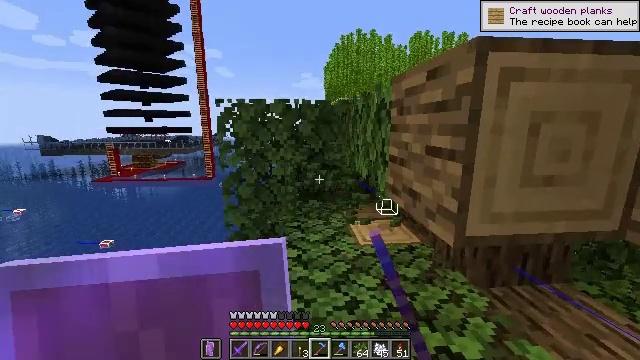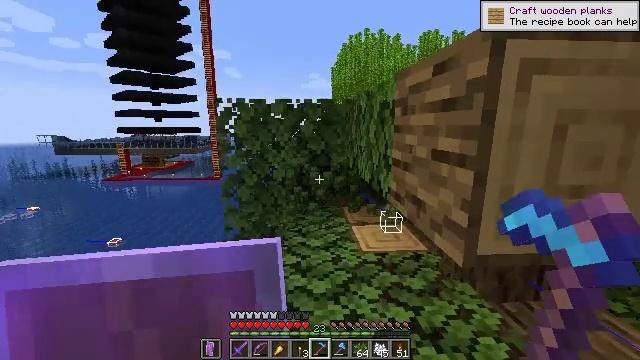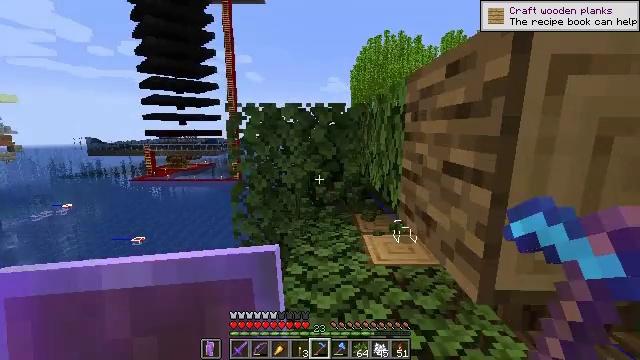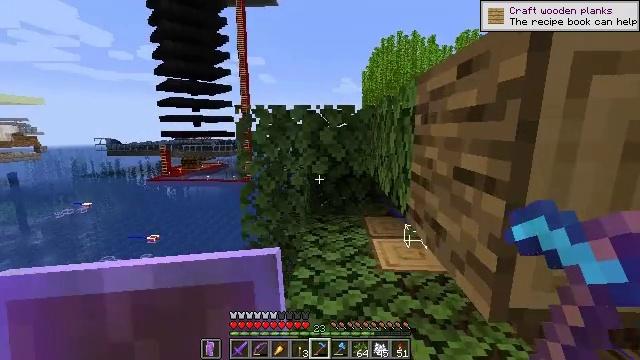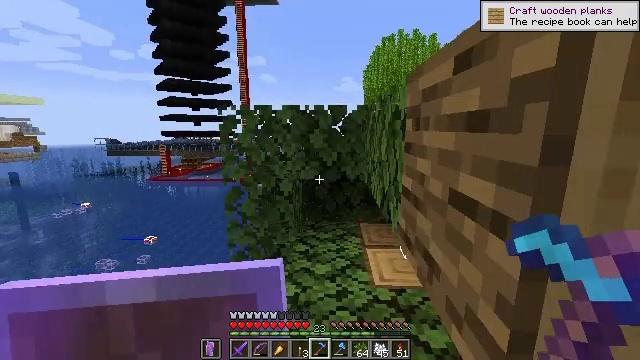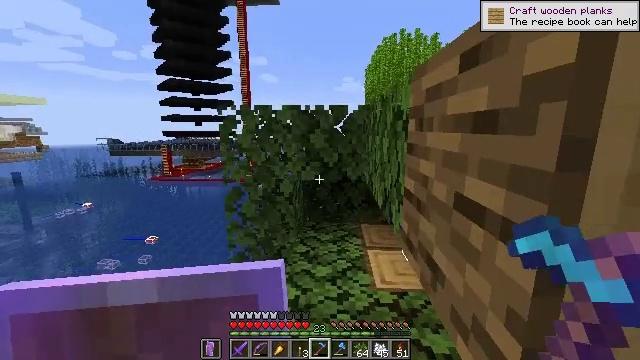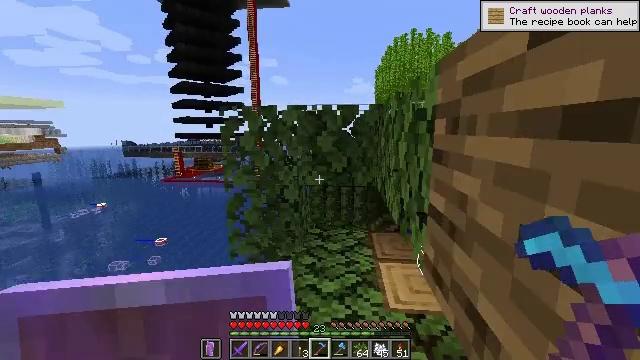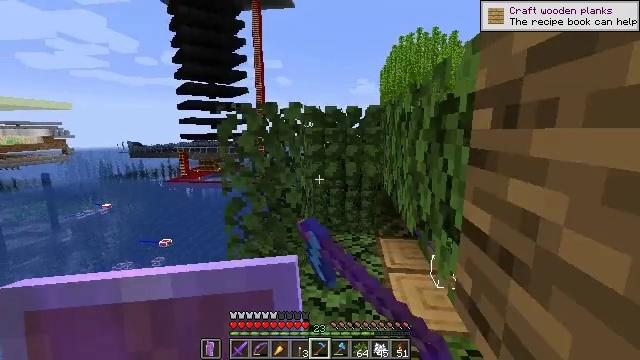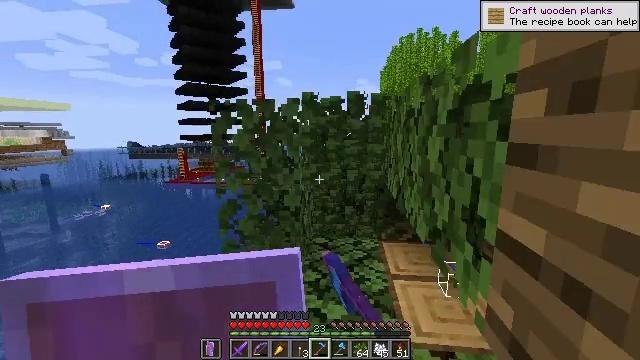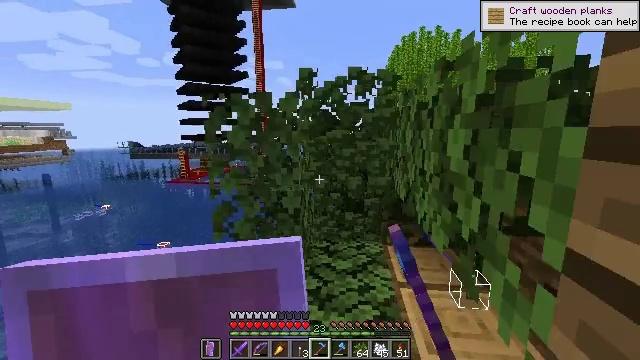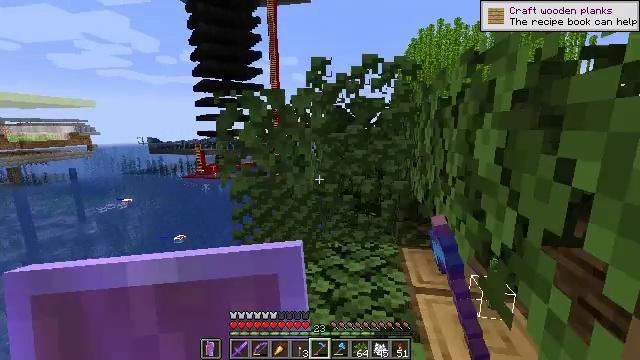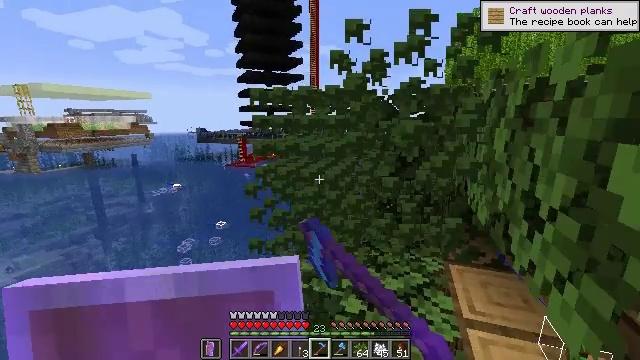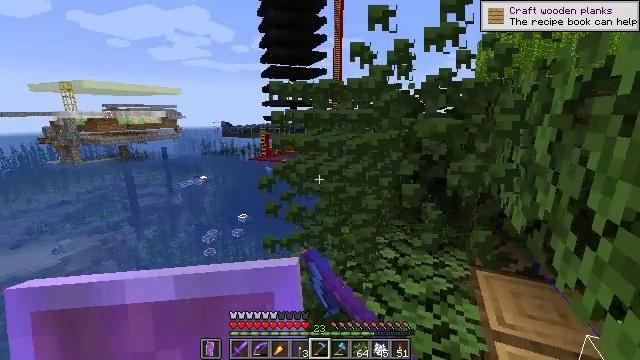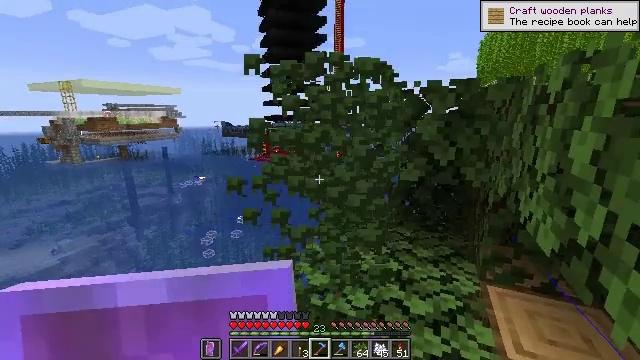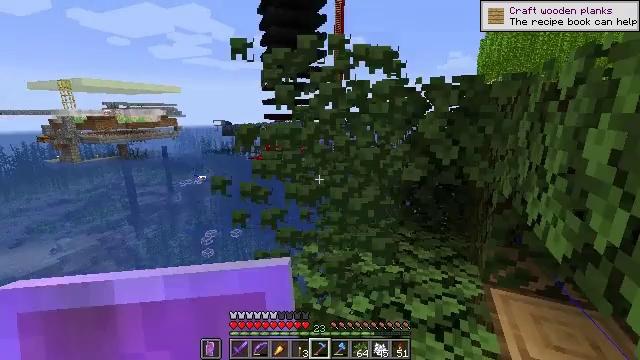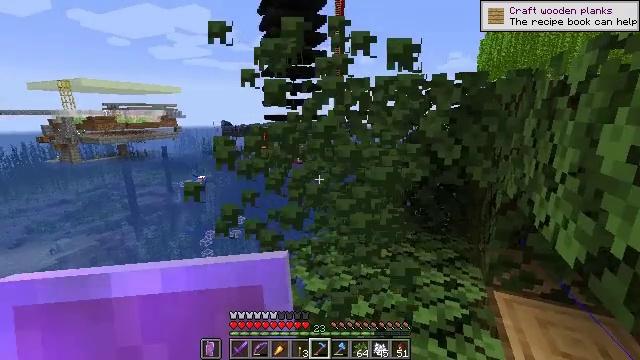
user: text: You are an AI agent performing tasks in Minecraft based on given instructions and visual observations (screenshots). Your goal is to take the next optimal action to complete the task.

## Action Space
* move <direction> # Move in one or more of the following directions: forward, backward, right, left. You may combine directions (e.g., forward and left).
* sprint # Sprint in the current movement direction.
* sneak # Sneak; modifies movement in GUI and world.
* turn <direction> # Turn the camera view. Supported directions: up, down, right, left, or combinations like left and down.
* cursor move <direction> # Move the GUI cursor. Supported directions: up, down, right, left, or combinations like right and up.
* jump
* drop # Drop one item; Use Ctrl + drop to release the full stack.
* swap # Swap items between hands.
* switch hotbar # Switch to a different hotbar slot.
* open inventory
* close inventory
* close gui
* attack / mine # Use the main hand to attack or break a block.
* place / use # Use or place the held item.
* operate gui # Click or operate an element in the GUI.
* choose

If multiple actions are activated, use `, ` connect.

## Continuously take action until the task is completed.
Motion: motion action
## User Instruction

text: Remove oak leaves from branches.
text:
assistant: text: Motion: move forward and move right, turn left, attack / mine
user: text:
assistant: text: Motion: move forward and move right, turn left, attack / mine
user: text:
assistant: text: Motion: move forward and move right, turn left, attack / mine
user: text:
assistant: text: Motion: move forward, attack / mine
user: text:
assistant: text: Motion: move forward, attack / mine
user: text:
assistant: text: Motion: move forward, turn left, attack / mine
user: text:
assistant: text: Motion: move forward, turn left, attack / mine
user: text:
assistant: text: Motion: move forward, attack / mine
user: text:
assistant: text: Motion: move forward, attack / mine
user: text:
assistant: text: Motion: move forward, turn left, attack / mine
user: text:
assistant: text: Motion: move forward, turn left and down, attack / mine
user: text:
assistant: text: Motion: move forward, turn left and down, attack / mine
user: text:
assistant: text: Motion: attack / mine
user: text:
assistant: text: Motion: attack / mine
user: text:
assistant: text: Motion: attack / mine
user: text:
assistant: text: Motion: attack / mine
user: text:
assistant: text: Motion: turn right, attack / mine
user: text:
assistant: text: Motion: turn right, attack / mine
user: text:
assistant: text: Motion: turn right, attack / mine
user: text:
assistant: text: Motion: turn right and up, attack / mine
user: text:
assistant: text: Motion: turn right and up, attack / mine
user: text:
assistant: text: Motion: turn right and up, attack / mine
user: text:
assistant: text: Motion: turn right, attack / mine
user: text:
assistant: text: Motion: turn right, attack / mine
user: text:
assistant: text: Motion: turn right, attack / mine
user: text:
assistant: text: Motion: turn right, attack / mine
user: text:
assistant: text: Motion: attack / mine
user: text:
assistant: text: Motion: attack / mine
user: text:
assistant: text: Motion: move forward, turn left, attack / mine
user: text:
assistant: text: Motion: move forward, turn left, attack / mine